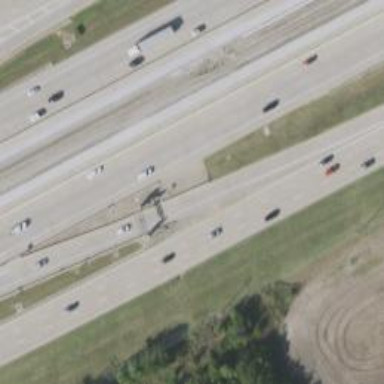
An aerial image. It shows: Toll gantry on the road.